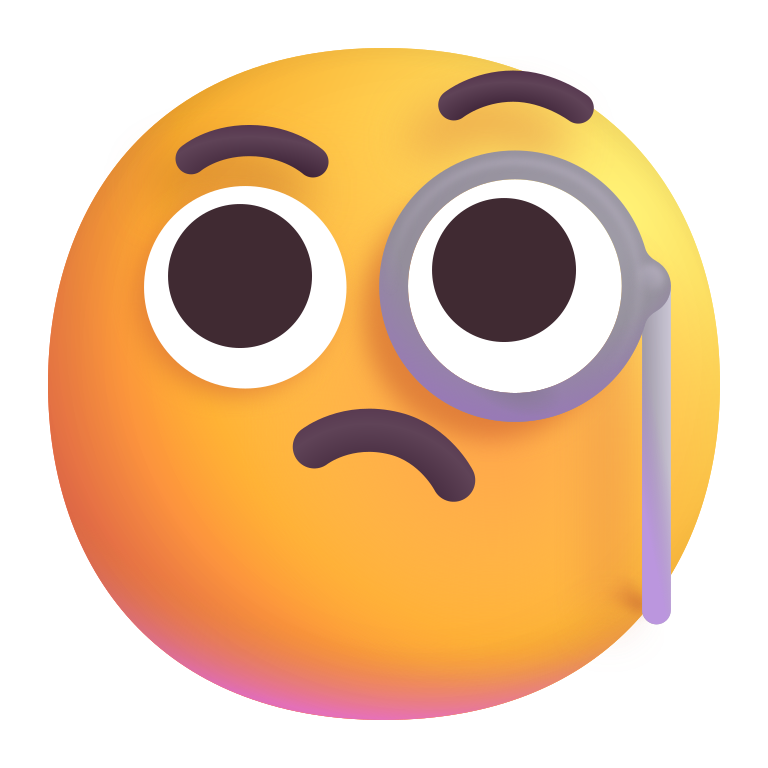
face with monocle color